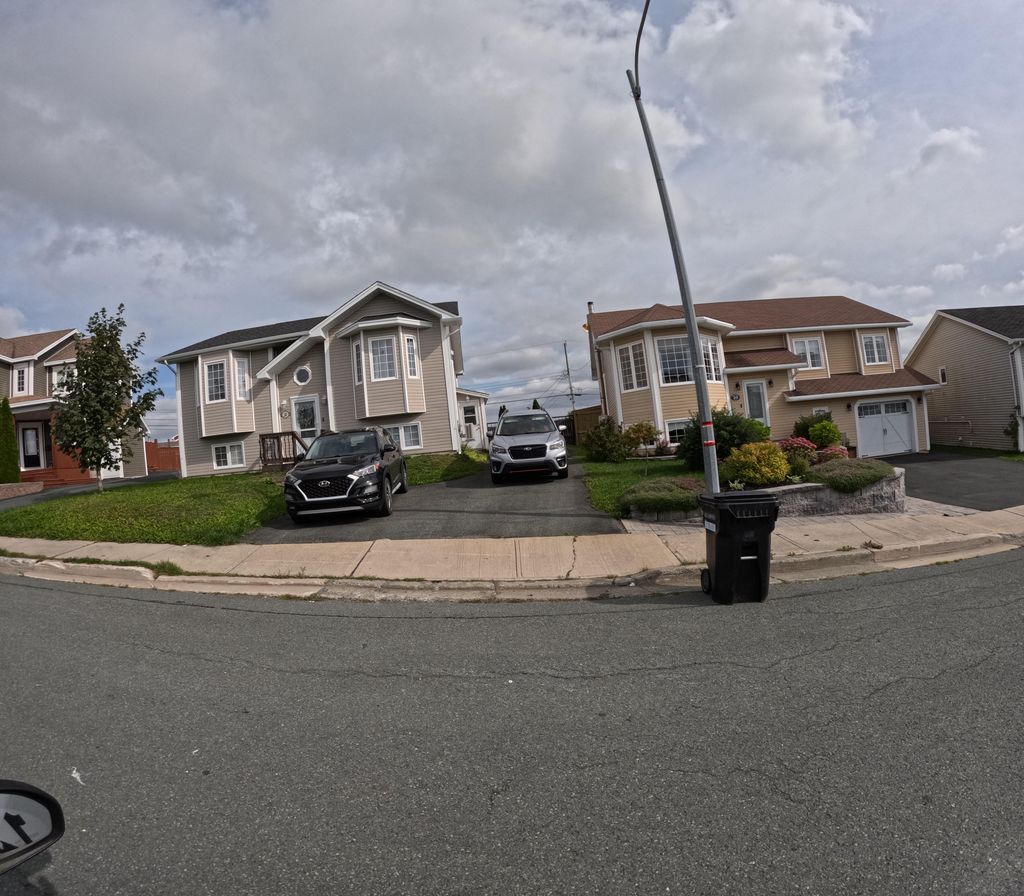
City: st_johns